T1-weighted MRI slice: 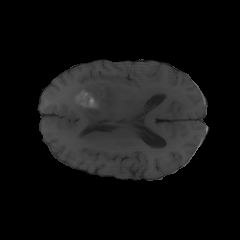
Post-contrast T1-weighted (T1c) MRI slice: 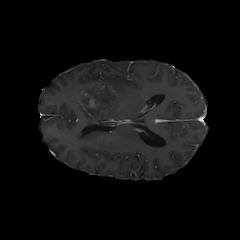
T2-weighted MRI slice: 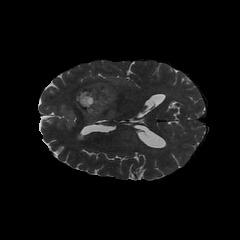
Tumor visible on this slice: yes